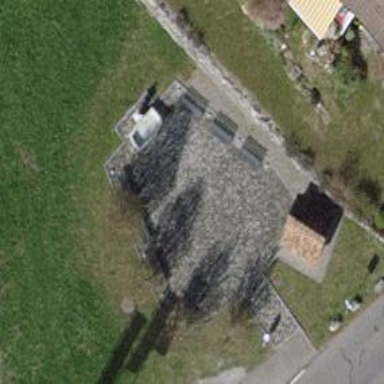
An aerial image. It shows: Fountain.